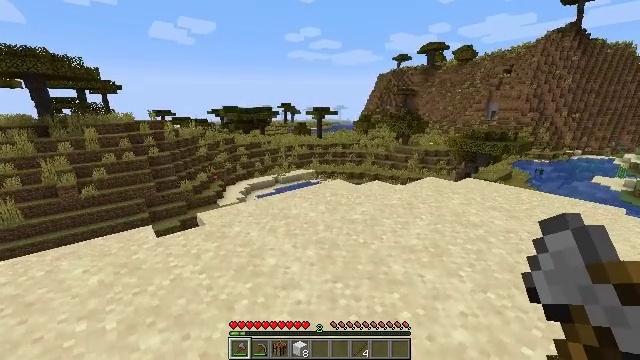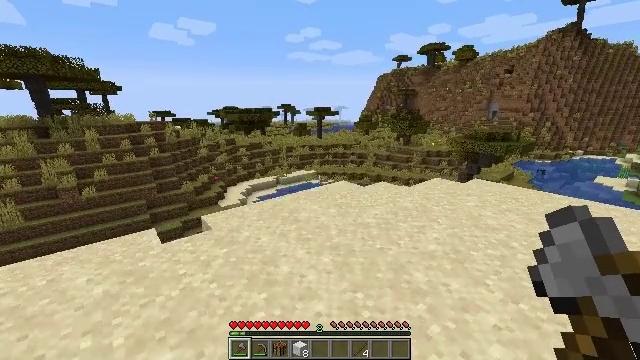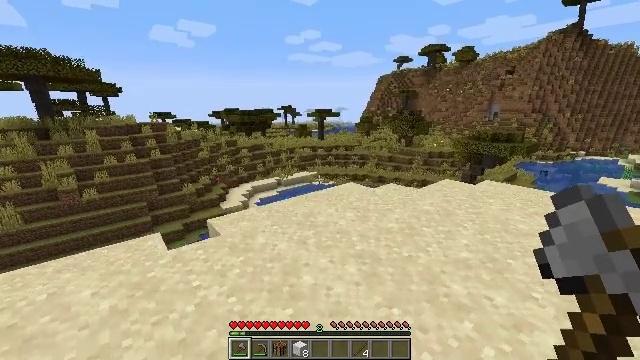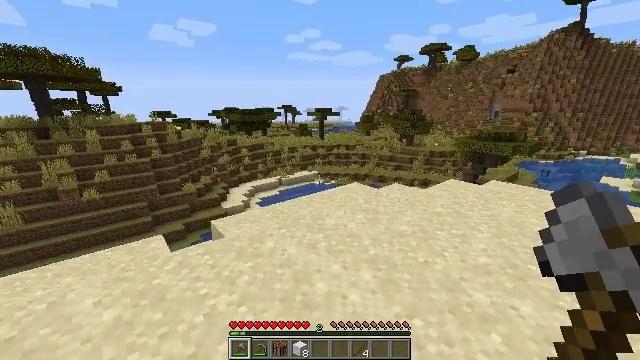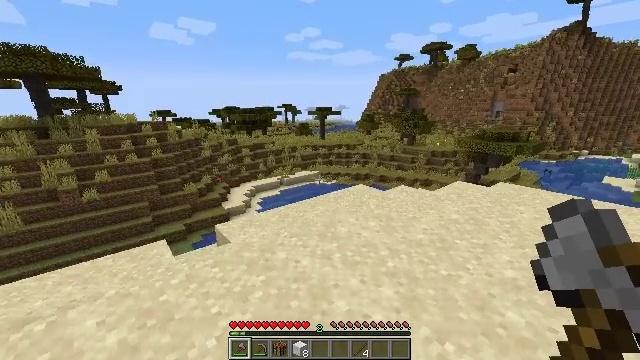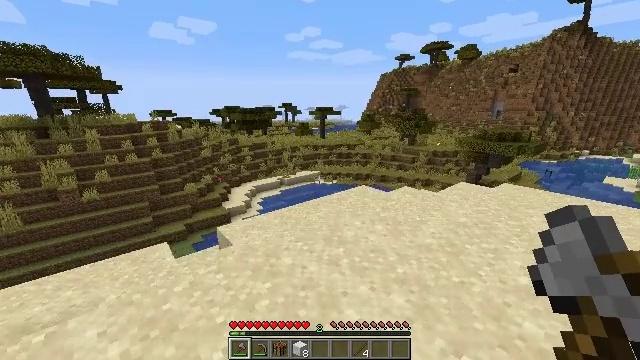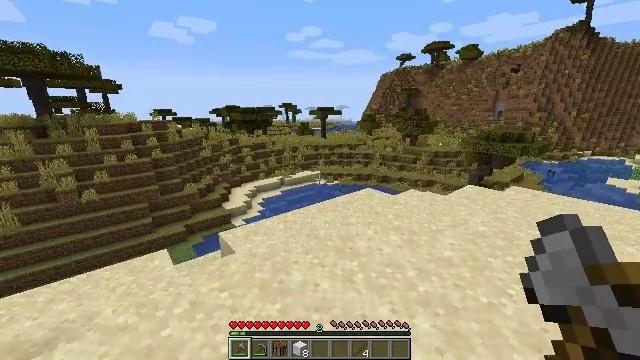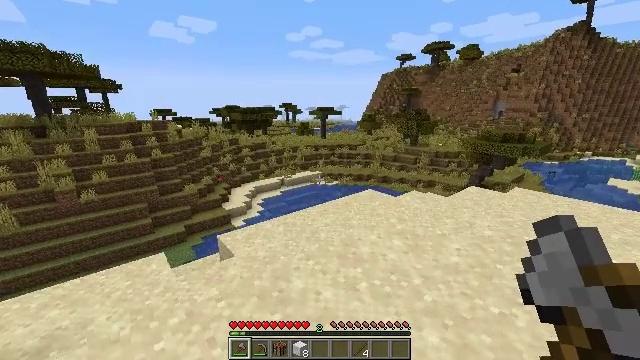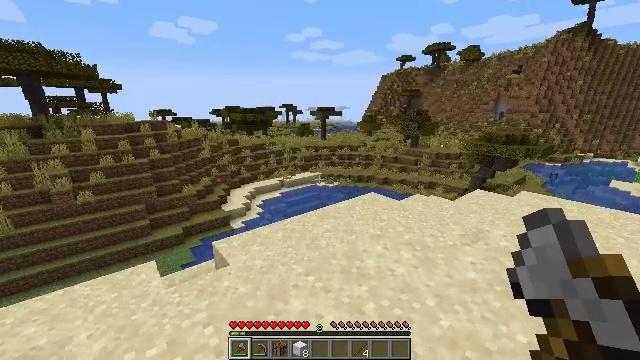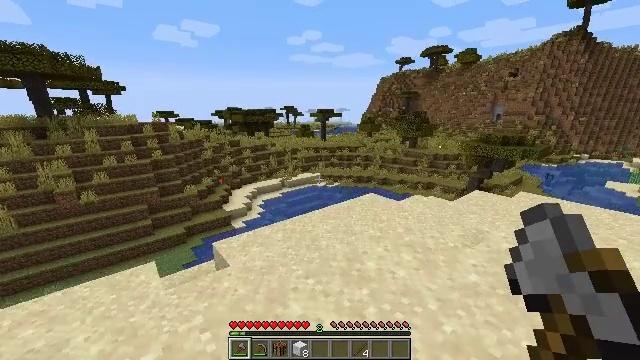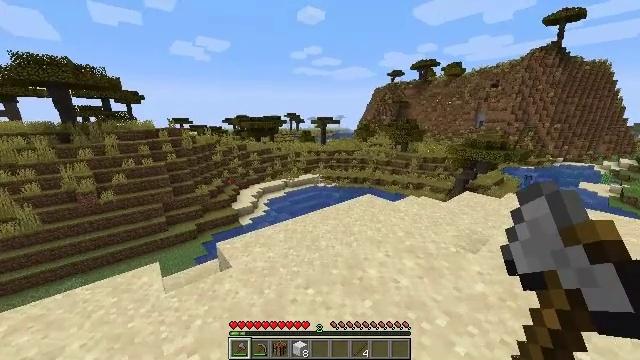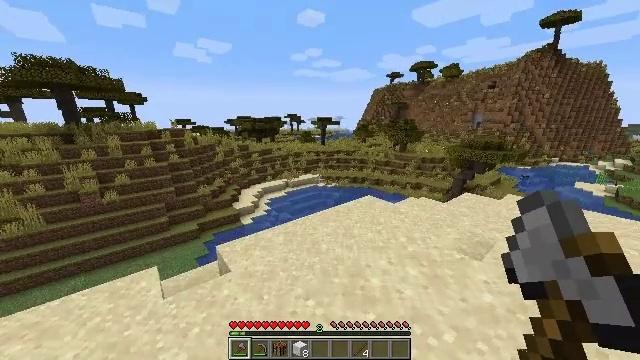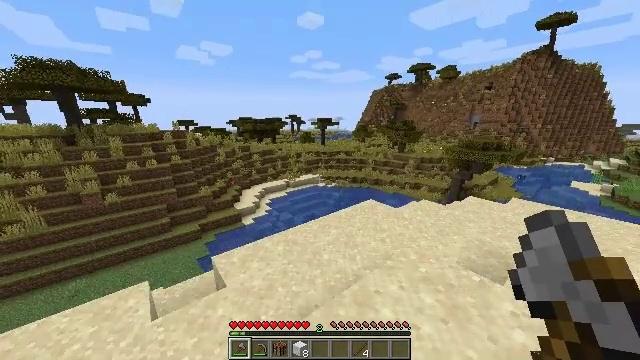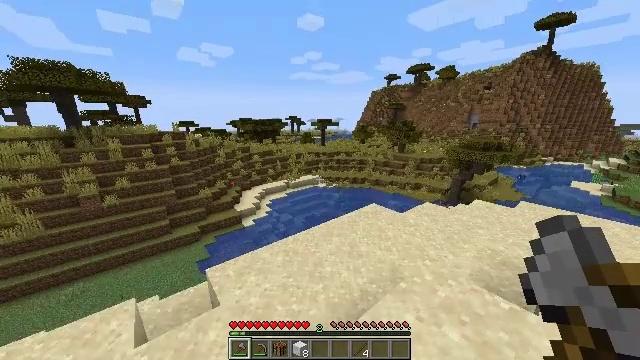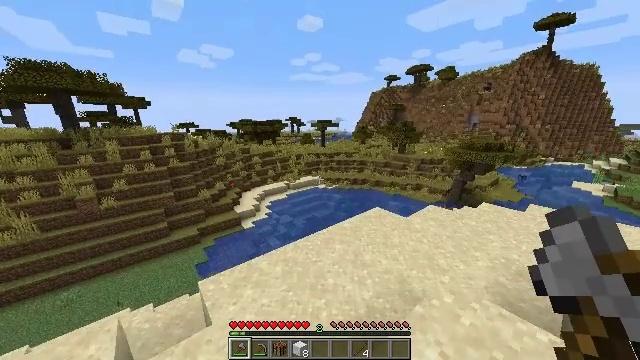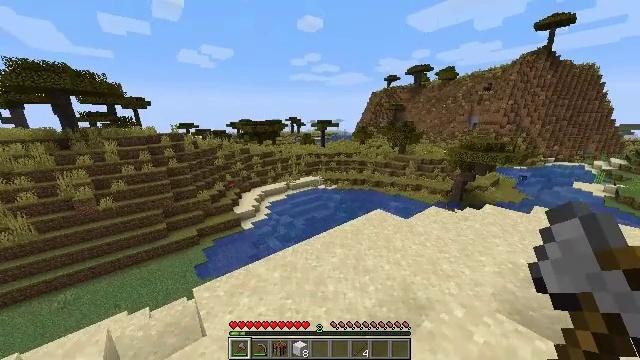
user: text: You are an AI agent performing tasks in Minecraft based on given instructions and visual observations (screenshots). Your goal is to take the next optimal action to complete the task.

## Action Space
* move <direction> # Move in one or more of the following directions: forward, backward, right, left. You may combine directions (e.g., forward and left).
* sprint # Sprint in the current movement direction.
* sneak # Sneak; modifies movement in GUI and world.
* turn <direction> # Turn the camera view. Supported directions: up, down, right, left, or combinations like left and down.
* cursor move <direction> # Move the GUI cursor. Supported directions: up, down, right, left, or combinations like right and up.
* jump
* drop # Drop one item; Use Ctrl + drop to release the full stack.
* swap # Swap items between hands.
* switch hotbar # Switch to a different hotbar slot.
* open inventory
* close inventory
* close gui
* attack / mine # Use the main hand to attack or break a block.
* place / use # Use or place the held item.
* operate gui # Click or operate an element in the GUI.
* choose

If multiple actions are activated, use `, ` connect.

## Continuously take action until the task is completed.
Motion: motion action
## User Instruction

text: Mine acacia log from the tree's trunk.
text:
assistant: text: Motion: move forward and move left
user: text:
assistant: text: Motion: move forward and move left
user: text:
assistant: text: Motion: move forward and move left
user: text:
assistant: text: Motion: move forward and move left
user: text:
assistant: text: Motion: move forward and move left
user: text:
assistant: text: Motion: move forward
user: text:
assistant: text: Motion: move forward
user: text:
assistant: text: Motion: move forward, sprint
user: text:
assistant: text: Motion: move forward, sprint
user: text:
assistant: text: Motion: move forward, sprint
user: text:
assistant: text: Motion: move forward, sprint
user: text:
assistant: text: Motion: move forward
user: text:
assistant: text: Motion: move forward
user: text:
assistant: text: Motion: move forward
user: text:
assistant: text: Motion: no_op
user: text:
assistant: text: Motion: no_op
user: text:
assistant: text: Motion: move forward, turn right
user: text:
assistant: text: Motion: move forward, turn right
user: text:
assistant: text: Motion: move forward, turn right and down
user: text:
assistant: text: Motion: move forward, turn right and down
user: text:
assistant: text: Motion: move forward, turn right
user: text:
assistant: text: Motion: move forward
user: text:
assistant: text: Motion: move forward
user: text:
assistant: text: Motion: move forward
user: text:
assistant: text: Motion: move forward
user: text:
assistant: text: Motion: move forward
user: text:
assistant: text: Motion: move forward, sprint
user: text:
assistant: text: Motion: move forward, sprint
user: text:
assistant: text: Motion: move forward, sprint
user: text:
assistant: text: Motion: move forward, sprint, turn right